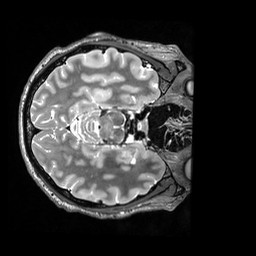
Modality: T2w
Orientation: axial
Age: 44
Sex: male
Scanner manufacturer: siemens
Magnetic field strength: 3 T
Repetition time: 3.2 s
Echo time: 0.564 s